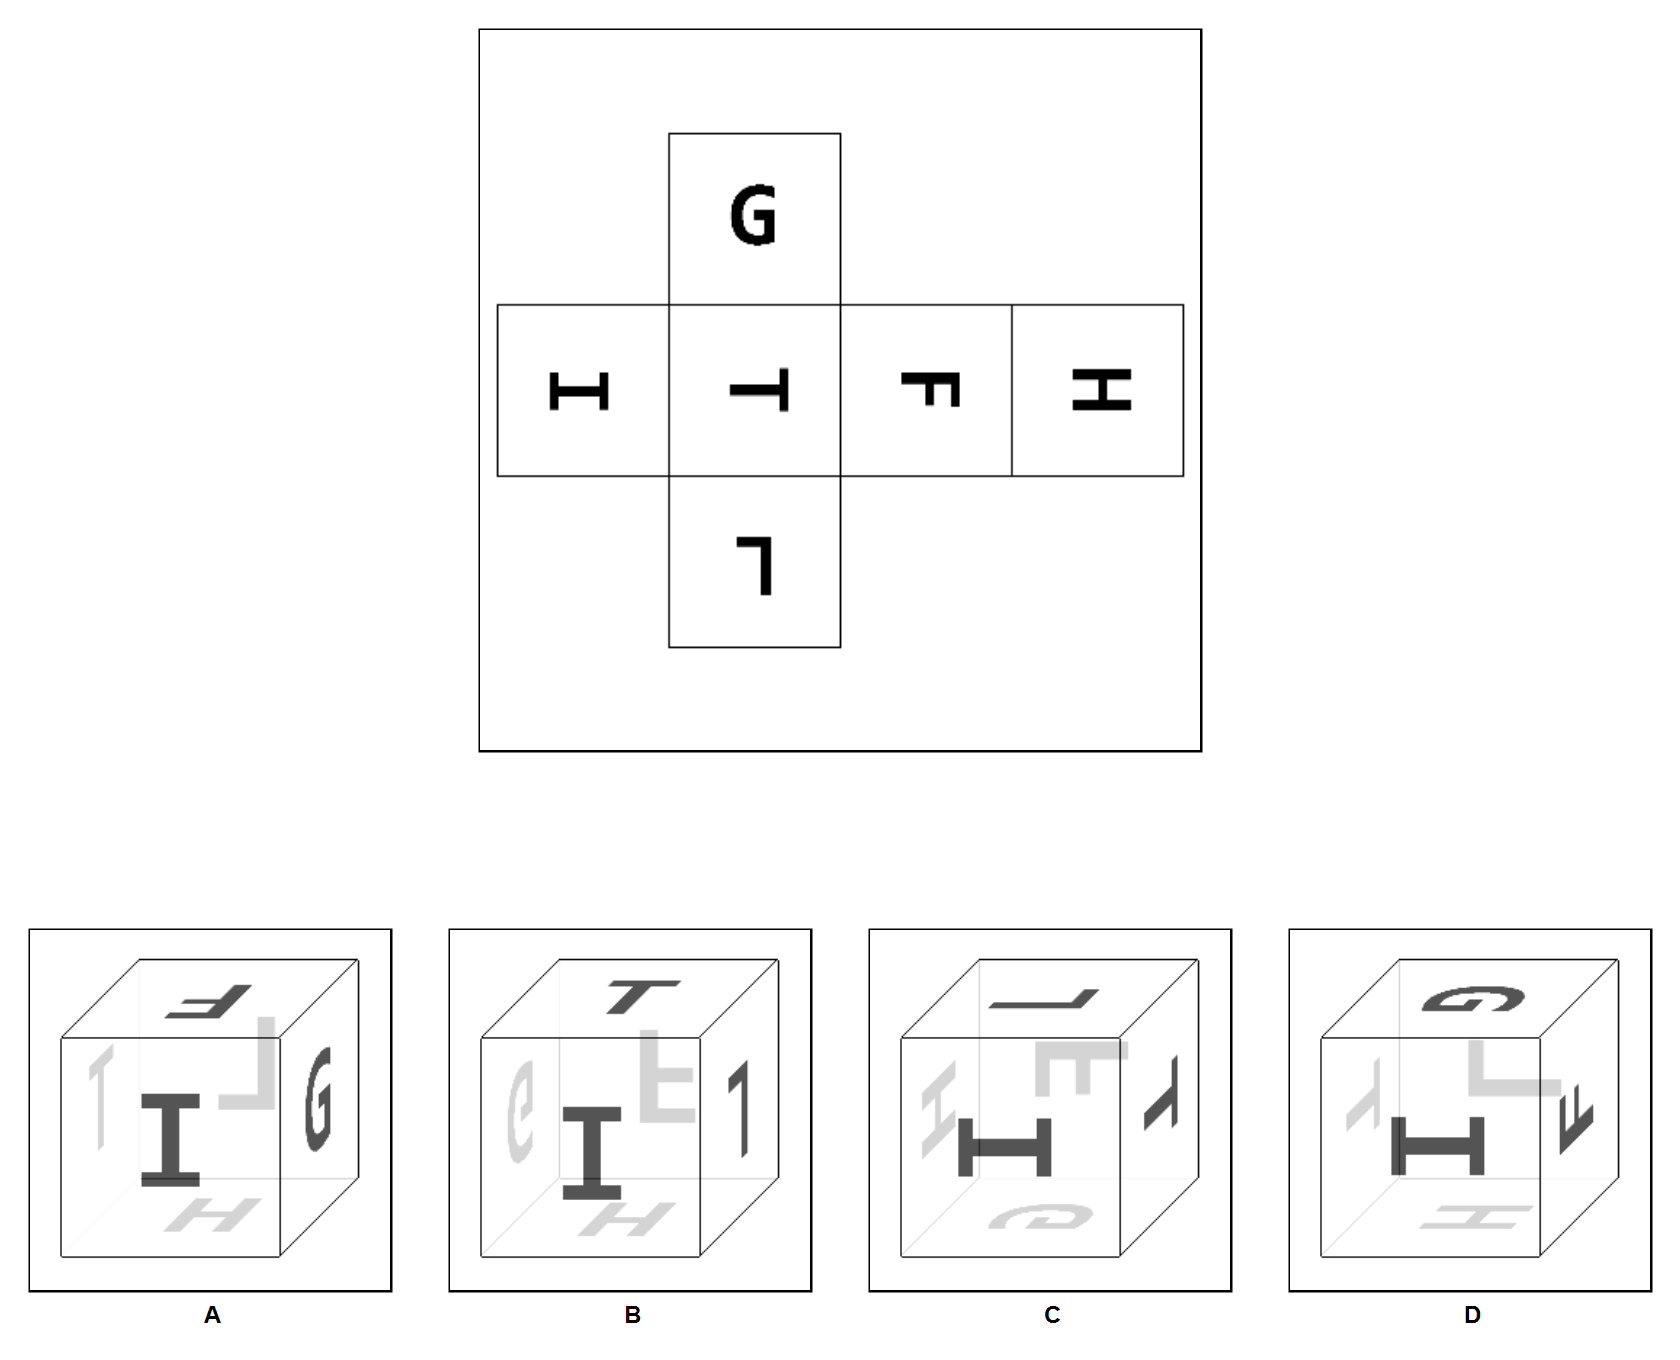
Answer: B